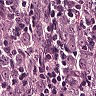
Metastatic tissue present: yes